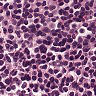
Metastatic tissue present: no